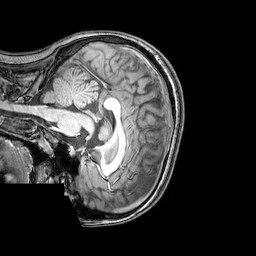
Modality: T1w
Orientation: sagittal
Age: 21
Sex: female
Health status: healthy
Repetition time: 0.081 s
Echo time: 0.037 s